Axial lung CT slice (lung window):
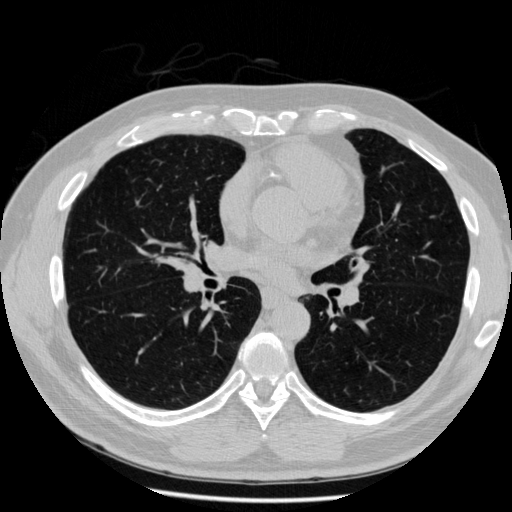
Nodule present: no